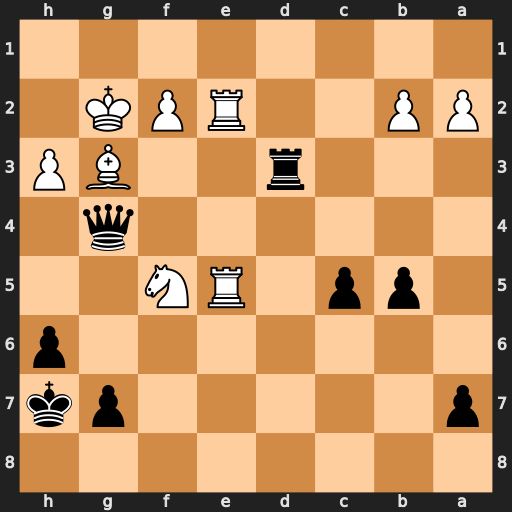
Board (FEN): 8/p5pk/7p/1pp1RN2/6q1/3r2BP/PP2RPK1/8
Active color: b
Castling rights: -
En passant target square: -
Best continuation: Qf3+ Kh2 Rd1 Re1 Rxe1 Rxe1 Qxf5